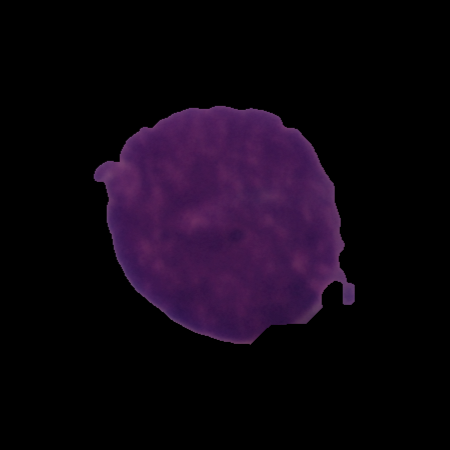
Label: cancer